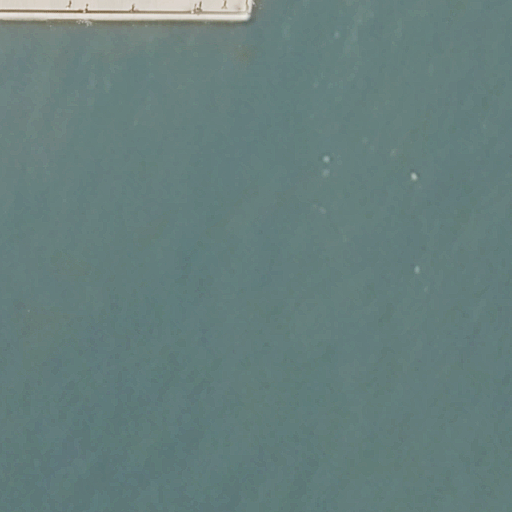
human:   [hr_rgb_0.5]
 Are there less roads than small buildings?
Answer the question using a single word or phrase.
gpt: no

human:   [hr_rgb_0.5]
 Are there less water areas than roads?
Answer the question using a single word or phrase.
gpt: yes

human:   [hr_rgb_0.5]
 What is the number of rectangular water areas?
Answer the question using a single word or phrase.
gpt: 1

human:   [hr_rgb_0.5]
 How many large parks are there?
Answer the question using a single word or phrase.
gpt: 1

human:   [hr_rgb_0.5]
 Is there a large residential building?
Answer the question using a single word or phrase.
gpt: no

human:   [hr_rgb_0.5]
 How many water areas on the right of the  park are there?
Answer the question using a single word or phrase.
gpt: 1

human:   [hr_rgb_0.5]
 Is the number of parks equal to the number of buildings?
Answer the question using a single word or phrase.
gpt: no

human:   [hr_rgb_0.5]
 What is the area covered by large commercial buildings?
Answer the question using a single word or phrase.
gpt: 0m2

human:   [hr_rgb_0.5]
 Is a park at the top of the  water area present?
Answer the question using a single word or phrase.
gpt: yes

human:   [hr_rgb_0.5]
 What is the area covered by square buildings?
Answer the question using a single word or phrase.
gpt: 0m2

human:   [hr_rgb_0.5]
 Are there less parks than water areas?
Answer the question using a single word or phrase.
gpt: no

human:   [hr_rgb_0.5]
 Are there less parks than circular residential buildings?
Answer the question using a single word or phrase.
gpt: no

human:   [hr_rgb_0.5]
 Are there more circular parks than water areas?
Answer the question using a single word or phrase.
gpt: no

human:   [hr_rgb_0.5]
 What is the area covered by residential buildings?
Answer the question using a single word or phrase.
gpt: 0m2

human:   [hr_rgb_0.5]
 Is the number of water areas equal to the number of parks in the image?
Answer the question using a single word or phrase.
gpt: yes

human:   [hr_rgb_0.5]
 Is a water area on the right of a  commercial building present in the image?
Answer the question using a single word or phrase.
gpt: no

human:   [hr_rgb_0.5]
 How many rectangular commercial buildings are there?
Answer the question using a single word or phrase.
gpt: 0

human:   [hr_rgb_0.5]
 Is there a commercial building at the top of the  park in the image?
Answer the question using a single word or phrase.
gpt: no

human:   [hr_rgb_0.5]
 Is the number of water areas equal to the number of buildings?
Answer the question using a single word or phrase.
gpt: no

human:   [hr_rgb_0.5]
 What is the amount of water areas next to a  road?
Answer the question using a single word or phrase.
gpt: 1

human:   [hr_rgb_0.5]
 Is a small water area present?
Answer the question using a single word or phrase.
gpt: no

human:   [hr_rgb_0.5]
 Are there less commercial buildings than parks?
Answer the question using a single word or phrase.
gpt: yes

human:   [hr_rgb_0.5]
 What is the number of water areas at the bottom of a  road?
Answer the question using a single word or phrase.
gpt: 0

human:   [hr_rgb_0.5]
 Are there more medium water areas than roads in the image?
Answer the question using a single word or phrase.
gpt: no

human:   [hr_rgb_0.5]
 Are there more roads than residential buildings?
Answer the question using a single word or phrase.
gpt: yes

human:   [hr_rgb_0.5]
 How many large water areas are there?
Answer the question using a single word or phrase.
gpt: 1

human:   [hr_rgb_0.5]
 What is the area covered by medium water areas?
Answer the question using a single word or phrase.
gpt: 0m2

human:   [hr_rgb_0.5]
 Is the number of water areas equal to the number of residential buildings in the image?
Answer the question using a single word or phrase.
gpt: no

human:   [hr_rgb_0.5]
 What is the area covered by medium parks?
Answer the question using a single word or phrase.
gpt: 0m2

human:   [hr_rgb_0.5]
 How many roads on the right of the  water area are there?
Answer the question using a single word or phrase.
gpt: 0

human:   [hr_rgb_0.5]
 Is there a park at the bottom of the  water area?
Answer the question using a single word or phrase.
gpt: no

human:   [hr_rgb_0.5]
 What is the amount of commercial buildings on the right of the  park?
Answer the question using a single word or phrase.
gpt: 0

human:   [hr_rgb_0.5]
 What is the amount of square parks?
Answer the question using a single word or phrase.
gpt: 0

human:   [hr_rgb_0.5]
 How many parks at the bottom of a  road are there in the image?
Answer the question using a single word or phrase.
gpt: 0

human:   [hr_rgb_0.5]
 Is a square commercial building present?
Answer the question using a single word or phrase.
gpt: no

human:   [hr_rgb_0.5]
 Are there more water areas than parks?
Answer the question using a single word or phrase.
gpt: no